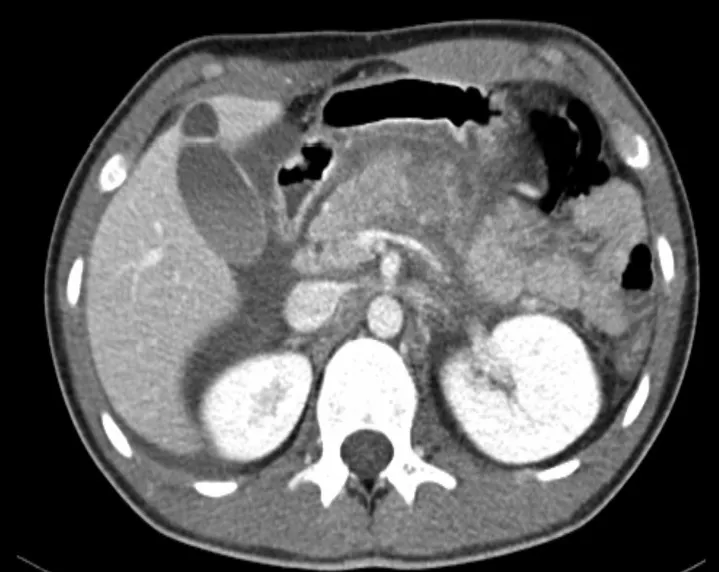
Axial view from CT abdomen & pelvis on admission - evidence of pancreatic body fracture with a pancreatic haematoma.
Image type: radiology (ct)